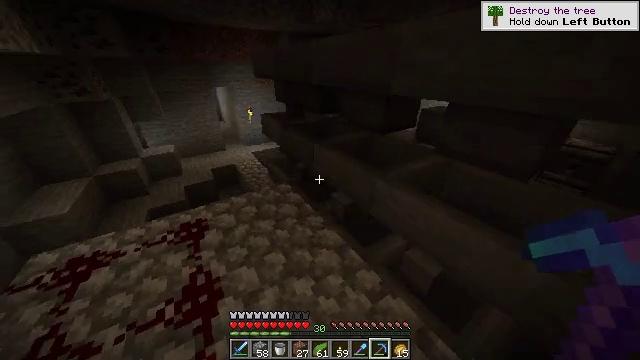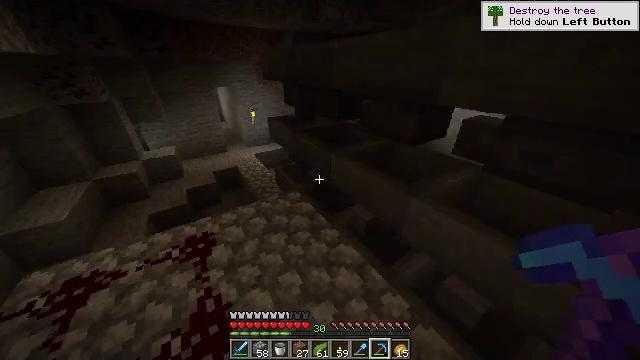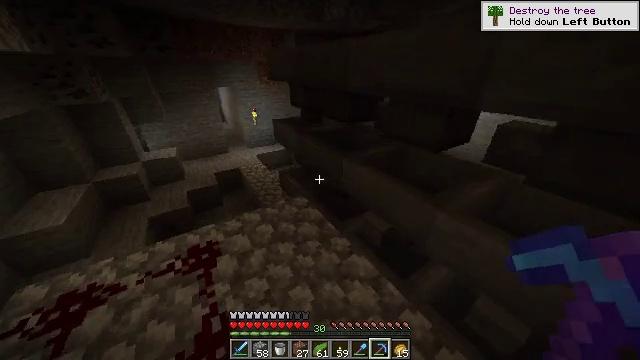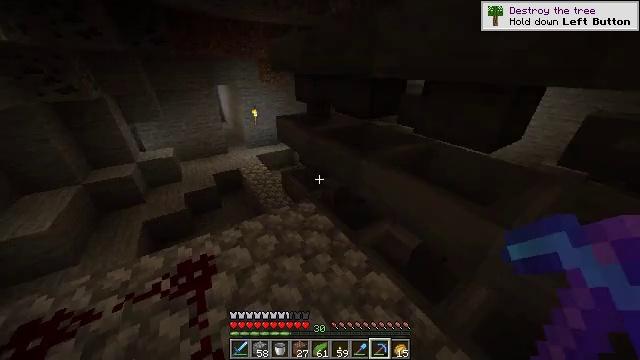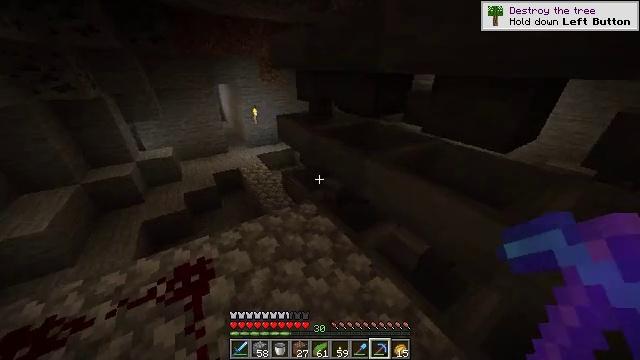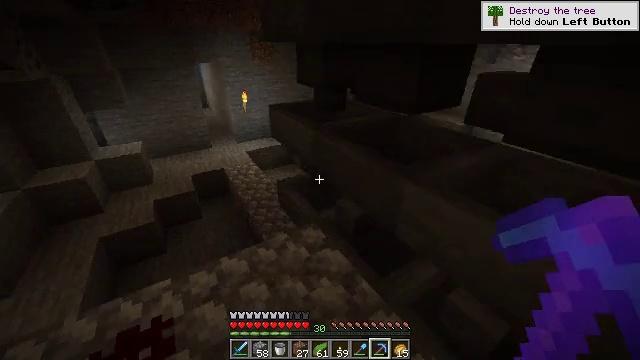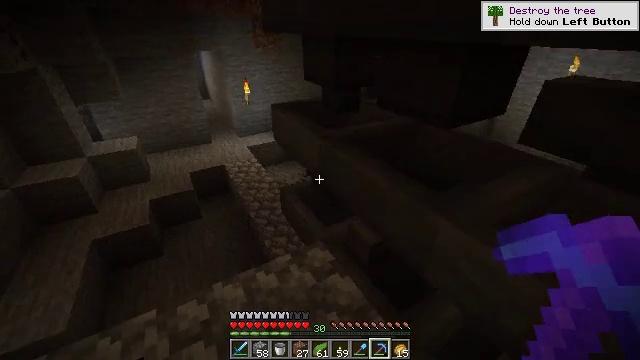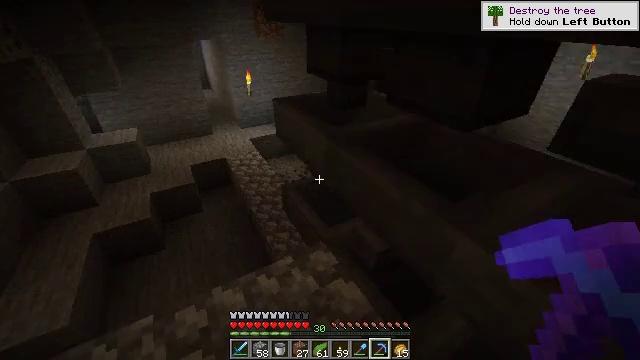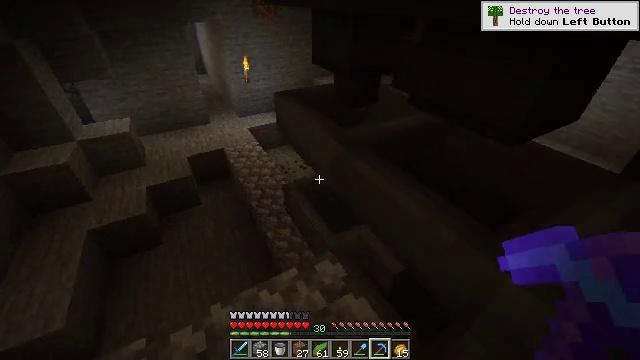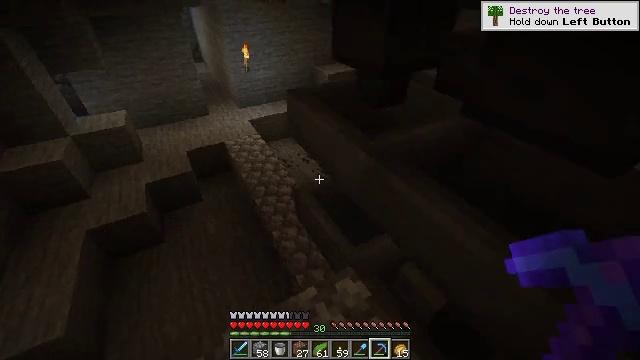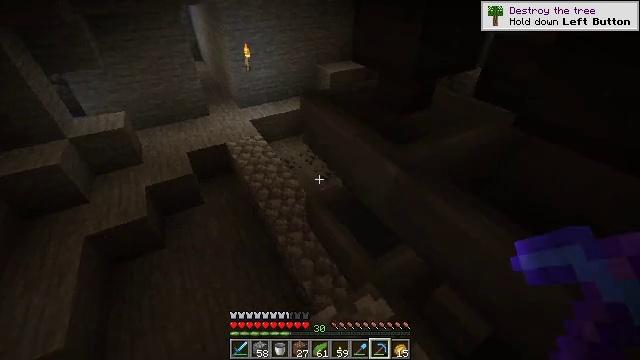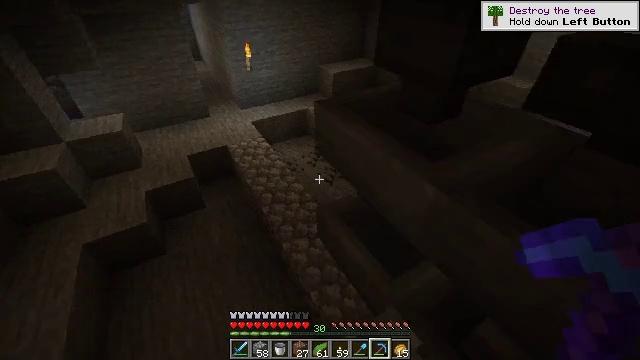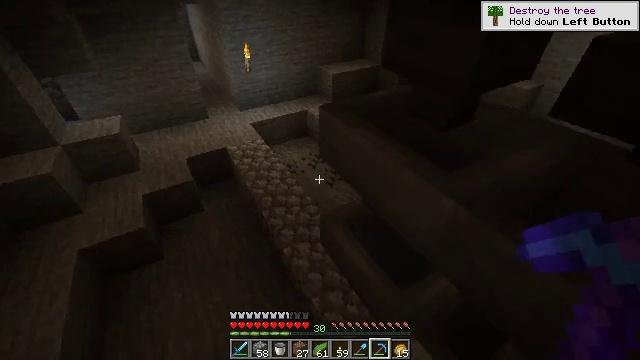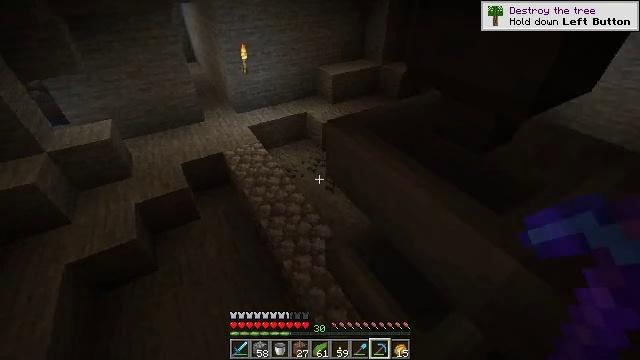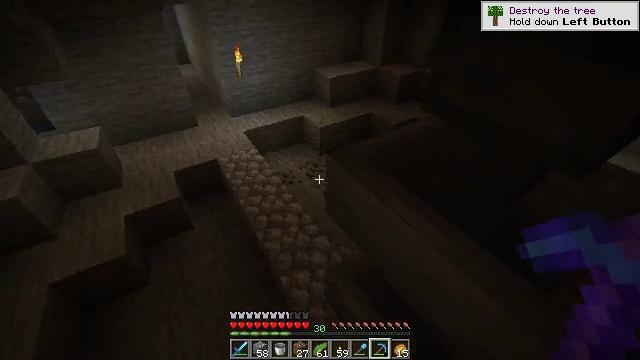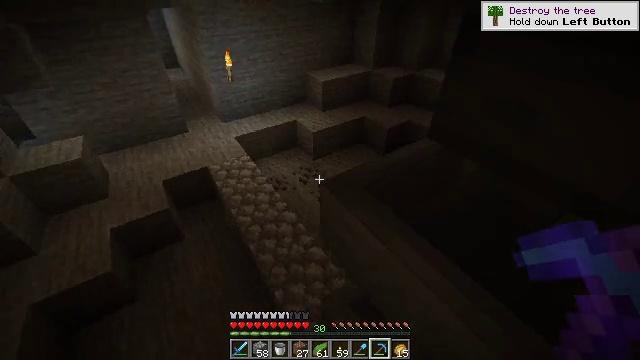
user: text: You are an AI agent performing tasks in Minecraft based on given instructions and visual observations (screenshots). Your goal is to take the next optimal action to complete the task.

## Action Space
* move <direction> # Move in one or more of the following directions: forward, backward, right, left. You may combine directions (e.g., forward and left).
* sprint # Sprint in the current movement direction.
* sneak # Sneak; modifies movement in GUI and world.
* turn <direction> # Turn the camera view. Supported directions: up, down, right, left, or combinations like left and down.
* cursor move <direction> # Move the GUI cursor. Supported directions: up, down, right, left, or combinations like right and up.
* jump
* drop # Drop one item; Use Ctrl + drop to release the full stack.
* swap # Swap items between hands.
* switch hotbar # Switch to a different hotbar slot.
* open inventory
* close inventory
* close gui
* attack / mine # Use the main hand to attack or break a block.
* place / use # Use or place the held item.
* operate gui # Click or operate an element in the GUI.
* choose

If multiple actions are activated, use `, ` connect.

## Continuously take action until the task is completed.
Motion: motion action
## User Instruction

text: Break the comparator from the circuit.
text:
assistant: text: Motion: move forward and move left
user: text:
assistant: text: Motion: move forward
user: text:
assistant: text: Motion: move forward
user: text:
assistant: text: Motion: move forward
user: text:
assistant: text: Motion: move forward
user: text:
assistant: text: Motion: move forward, turn left and down
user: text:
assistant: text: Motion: move forward, turn down
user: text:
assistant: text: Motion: move forward and move left, turn down
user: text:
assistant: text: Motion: move forward and move left, turn down
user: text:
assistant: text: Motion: move forward and move left
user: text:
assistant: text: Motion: move forward
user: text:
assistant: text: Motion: move forward
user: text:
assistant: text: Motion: move forward
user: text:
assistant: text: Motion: move forward
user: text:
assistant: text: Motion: move forward, turn right
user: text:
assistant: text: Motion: move forward, turn right
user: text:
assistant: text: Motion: move forward
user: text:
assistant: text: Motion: move forward
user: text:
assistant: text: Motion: move forward
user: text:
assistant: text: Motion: move forward
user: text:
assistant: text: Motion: move forward
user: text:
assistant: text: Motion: move forward, turn right and up
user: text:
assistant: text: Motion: move forward, turn right and up
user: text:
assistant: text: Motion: move forward, turn right and up
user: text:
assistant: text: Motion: move forward, turn right and up
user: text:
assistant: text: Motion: move forward, turn right and up
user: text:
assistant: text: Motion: move forward, turn right and up
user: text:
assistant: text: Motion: move forward, turn right and up
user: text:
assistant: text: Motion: move forward, turn right and up
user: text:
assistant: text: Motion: move forward, turn right and up, jump